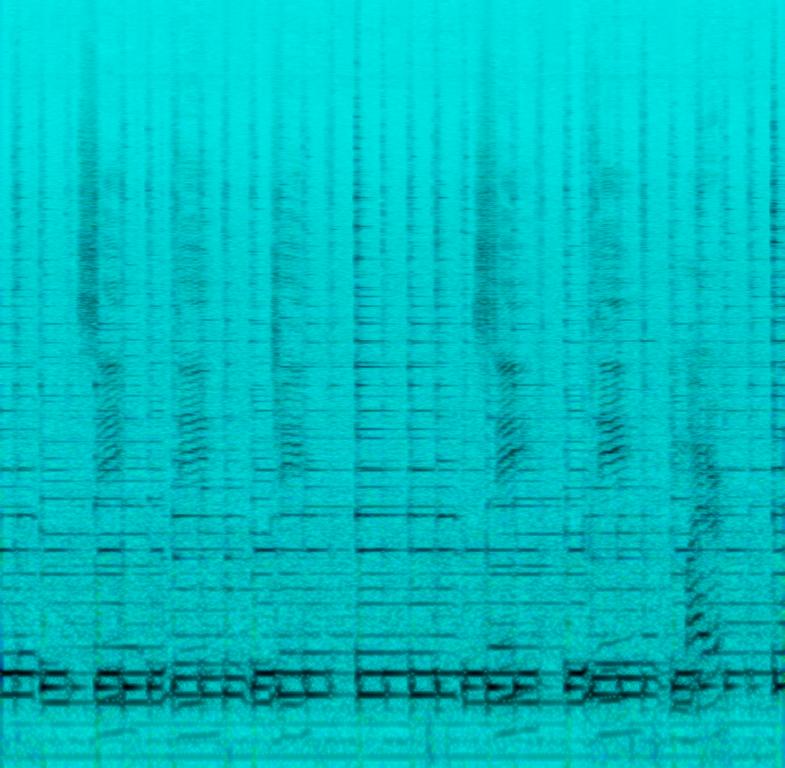
This song features chords being played on a ukulele. A male voice narrates the chords being played. There is no vocal melody in this song. There are no other instruments in this song. This clip can be used in an instructional lesson for ukulele.